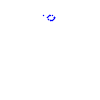
Particle: kaon